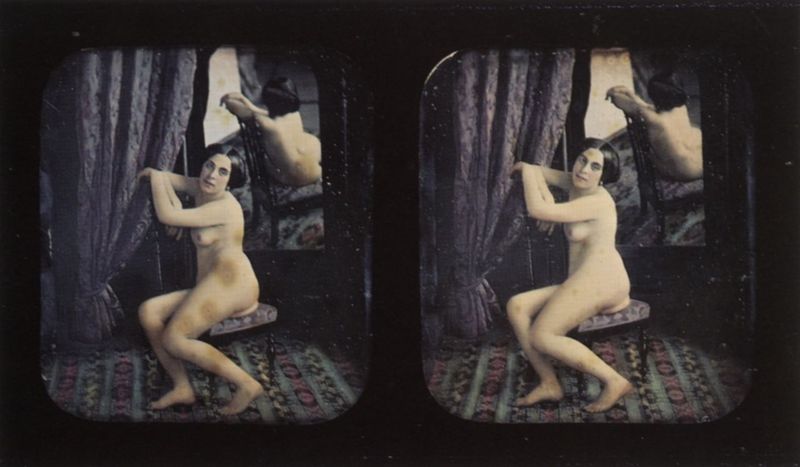
Titel: Akt-Stereodaguerreotypien
Künstler: Deutscher Photograph
Standort: Köln
Institution: Agfa Photo-Historama
Schlagwörter: akt, blau, haut, körper, nackt, akte, grün, sitzen, brust, bunt, busen, frau, frisur, haar, hintergrund, raum, rücken, schwarz, stuhl, zimmer, rot, muster, ornament, teppich, arme, falten, gesicht, inkarnat, rahmen, bildnis, portrait, porträt, rückenlehne, spiegel, vorhang, spiegelung, boden, haare, interieur, pose, sitzend, mittelscheitel, scheitel, beine, brüste, hintern, fotos, modell, zwei, spiegelbild, lila, violett, hocker, schemel, dick, gardine, gardinen, polster, atelier, maler, nackte, brustwarze, erotik, erotisch, unscharf, foto, fotografie, photographie, koloriert, posieren, photo, flecken, leib, farbfoto, film, abzug, doppelt, studio, boudoir, scharf, folge, zweo, negative, bearbeitet, stuhlk, daguerreotypoen, farbfilm, filmbilder, retuschiert, stereoaufnahmen, retusche, po, siotzend, stuhl warten, poposcheitel